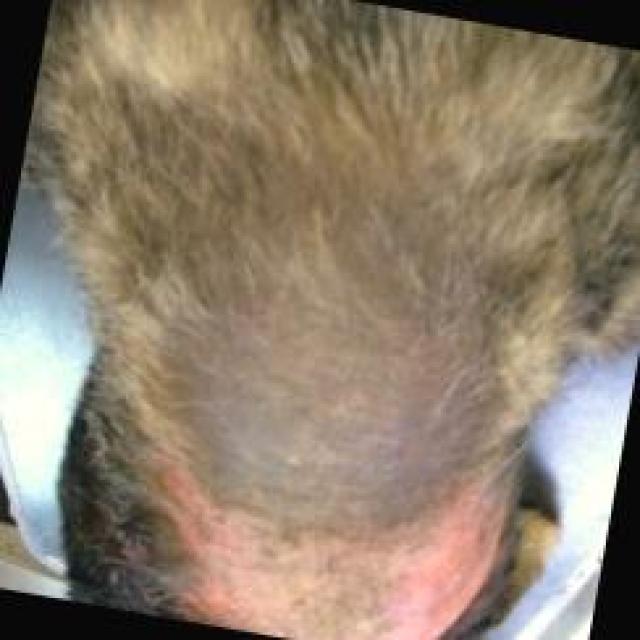
Canine hypersensitivity reaction — allergic skin response with urticaria, erythema, pruritus, and angioedema. May be food, environmental, or flea allergy related.